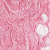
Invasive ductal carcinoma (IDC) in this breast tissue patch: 0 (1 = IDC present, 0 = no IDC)